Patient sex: F
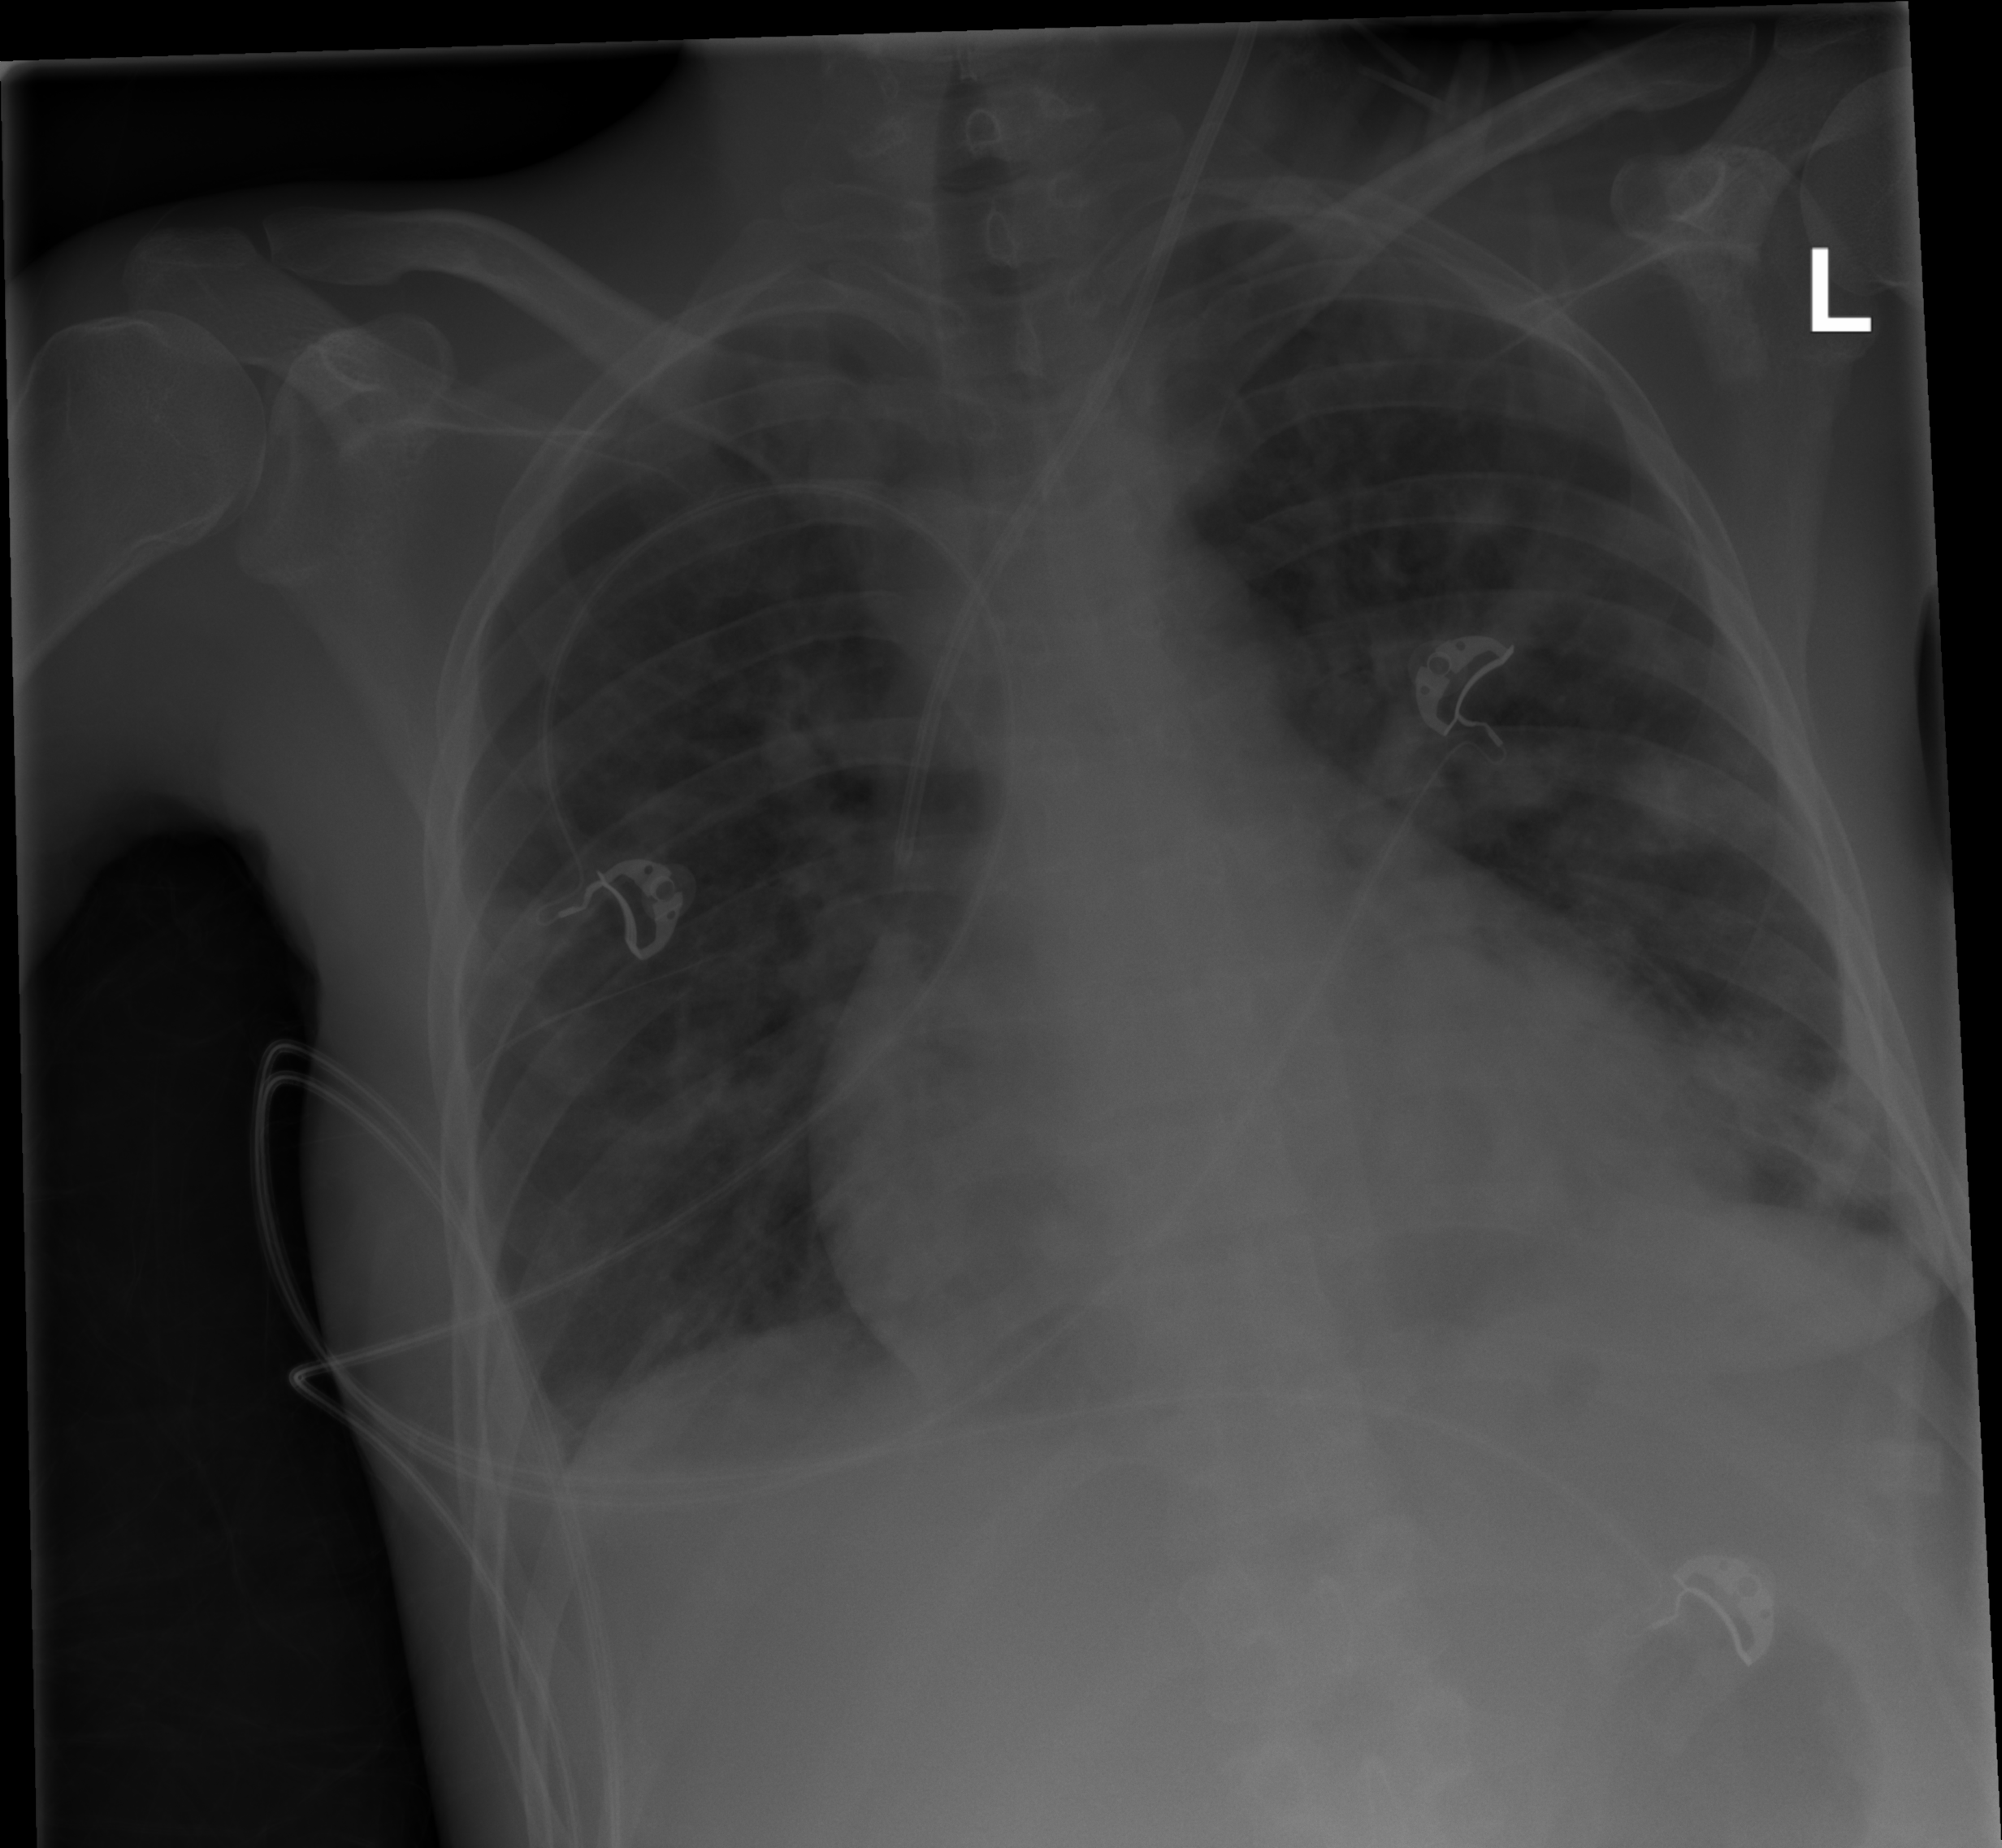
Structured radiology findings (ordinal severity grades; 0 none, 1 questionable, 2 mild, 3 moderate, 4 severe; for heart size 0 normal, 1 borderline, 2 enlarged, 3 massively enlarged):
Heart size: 2
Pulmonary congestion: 0
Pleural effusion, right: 2
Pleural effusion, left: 0
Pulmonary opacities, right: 3
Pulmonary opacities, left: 3
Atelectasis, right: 0
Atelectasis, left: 0